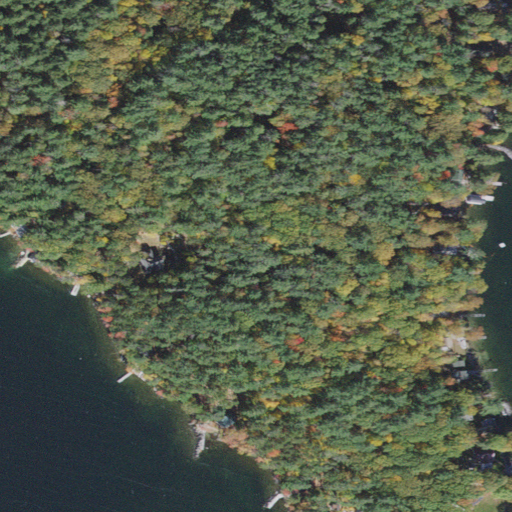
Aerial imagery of island in New Hampshire named Locks Island containing evergreen forest, open water, mixed forest, deciduous forest, open development, herbaceous wetlands, low intensity development, and grassland